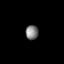
Tissue: lung
Cell type: Fibroblasts
Senescence score: 0.5601
Nuclear area (px): 181
Mean DAPI intensity: 127.204